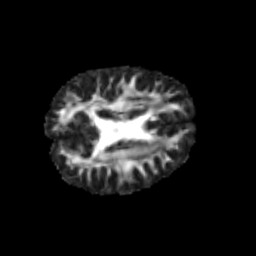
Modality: FA
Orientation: axial
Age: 21
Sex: male
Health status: healthy